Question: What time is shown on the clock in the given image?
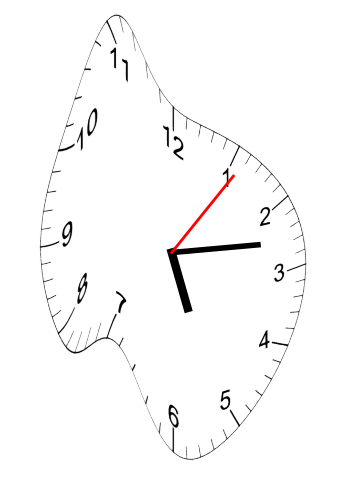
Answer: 05:13:06